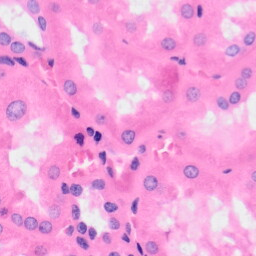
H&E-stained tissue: Kidney